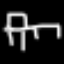
Label: bed